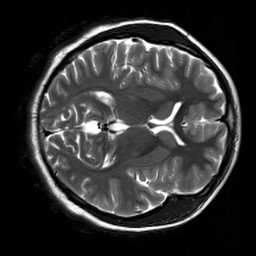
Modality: T2w
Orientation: axial
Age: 18
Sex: female
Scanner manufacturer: siemens
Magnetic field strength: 3 T
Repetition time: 7 s
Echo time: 0.09 s